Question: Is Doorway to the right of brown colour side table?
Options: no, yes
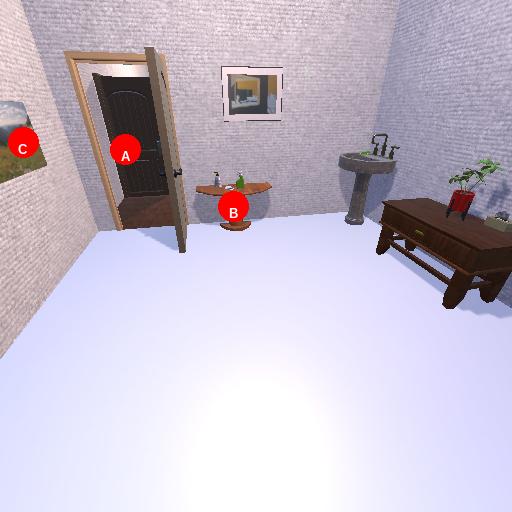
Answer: no